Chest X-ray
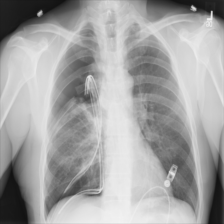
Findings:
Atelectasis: positive
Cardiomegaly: negative
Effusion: negative
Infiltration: negative
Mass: negative
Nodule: negative
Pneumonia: negative
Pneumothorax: positive
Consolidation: negative
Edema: negative
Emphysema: negative
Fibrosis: negative
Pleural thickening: negative
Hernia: negative